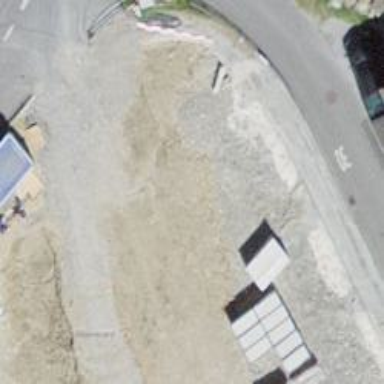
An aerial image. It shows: Parking entrance.